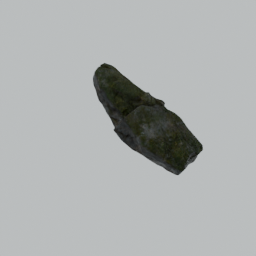
Label: nature